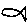
Label: fish